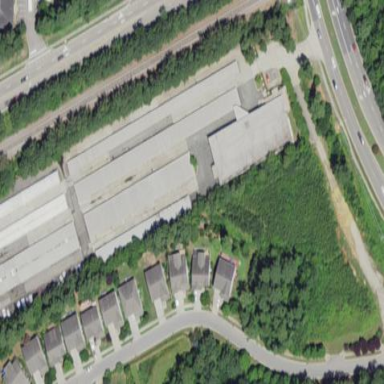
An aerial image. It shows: Storage rental shop belonging to the Public Storage brand.